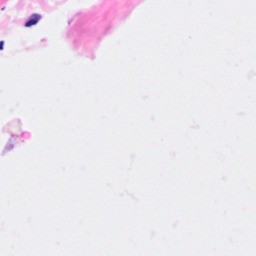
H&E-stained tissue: Breast